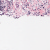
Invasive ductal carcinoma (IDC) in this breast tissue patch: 1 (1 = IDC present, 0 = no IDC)